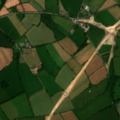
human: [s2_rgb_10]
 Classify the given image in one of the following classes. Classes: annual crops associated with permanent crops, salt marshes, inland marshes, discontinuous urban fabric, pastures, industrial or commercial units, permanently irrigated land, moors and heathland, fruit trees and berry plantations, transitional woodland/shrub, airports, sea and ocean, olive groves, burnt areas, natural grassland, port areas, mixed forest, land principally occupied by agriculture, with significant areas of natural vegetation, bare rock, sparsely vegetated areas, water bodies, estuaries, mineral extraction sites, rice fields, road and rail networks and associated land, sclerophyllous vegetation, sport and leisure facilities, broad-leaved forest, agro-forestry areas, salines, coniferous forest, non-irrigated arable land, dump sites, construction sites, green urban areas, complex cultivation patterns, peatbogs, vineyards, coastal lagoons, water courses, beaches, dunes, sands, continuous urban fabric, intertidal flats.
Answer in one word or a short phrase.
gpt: non-irrigated arable land, pastures